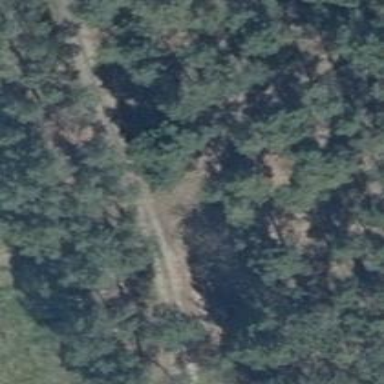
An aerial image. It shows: Dirt track road with grade 4 track type.